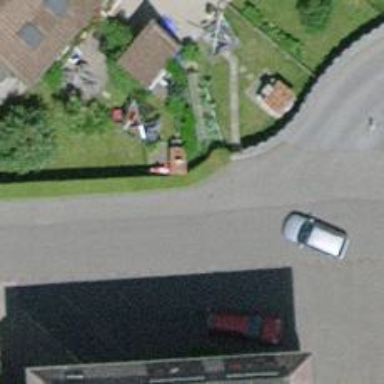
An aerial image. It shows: Hedge acting as barrier.